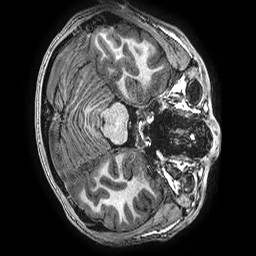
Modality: T1w
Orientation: axial
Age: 16
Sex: male
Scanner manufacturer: ge
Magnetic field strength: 3 T
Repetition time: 0.00766 s
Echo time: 0.003476 s